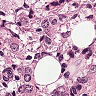
Metastatic tissue present: yes